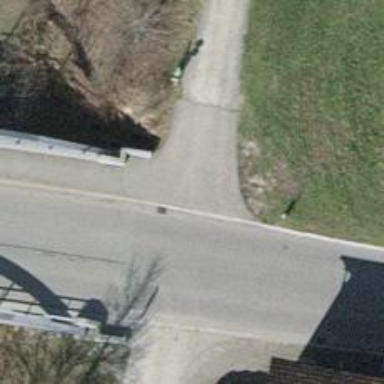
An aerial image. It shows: Sidewalk.